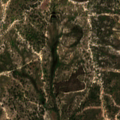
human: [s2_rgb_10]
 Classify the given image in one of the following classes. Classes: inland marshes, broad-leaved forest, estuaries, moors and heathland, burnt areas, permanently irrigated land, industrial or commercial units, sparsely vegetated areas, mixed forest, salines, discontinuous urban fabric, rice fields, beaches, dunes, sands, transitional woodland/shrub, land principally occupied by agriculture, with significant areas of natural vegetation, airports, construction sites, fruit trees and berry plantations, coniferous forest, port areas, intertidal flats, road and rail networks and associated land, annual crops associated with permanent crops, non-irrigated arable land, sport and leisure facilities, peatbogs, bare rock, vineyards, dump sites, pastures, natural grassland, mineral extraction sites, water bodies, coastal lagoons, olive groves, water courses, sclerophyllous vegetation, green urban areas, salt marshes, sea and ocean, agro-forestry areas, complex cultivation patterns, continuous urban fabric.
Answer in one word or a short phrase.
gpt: broad-leaved forest, transitional woodland/shrub